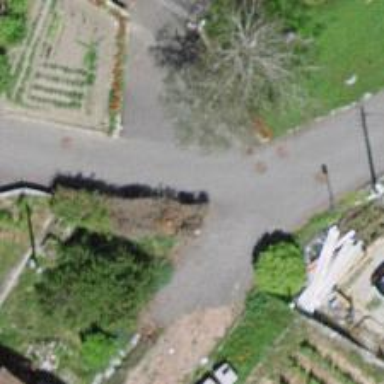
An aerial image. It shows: Alley classified as service road.